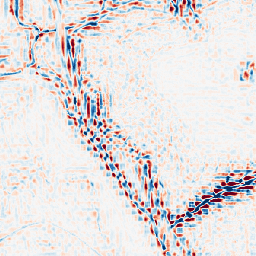
Category: wavelet
Decomposition family: wavelet_reverse_biorthogonal
Decomposition parameters: wavelet: rbio3.5
level: 3
Upsampling method: sinc_hamming
Upsampling parameters: scale: 8
kernel_size: 16
Upsampling scale: 8